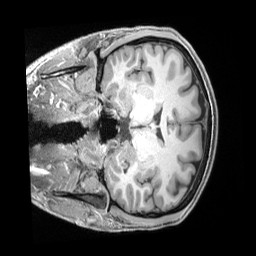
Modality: T1w
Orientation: coronal
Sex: male
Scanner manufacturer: siemens
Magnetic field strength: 3 T
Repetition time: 2.4 s
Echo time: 0.00222 s